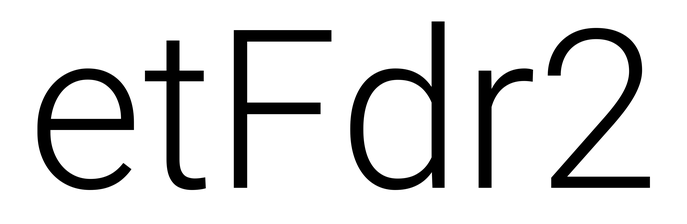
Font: Roboto_Light